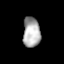
Tissue: lung
Cell type: Endothelial cells
Senescence score: 0.6759
Nuclear area (px): 501
Mean DAPI intensity: 174.277